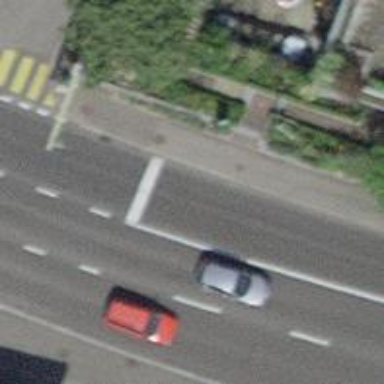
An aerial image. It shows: Road with traffic signals controlling the flow of traffic.